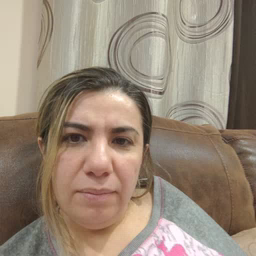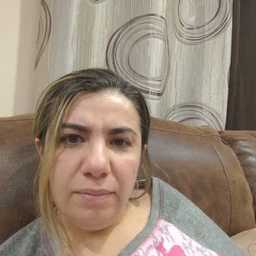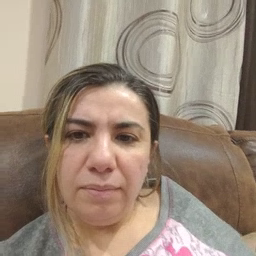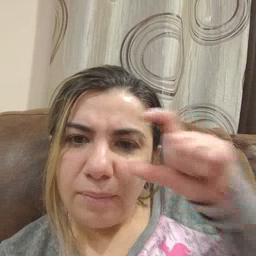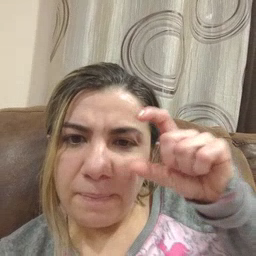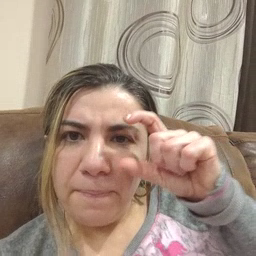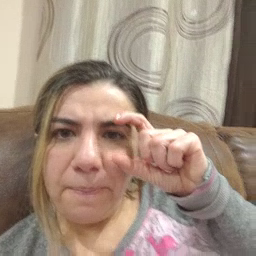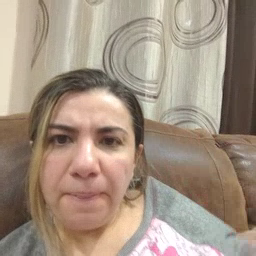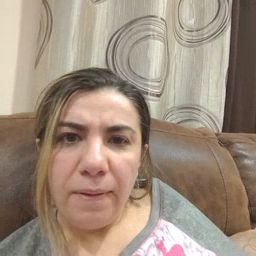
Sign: glasswindow